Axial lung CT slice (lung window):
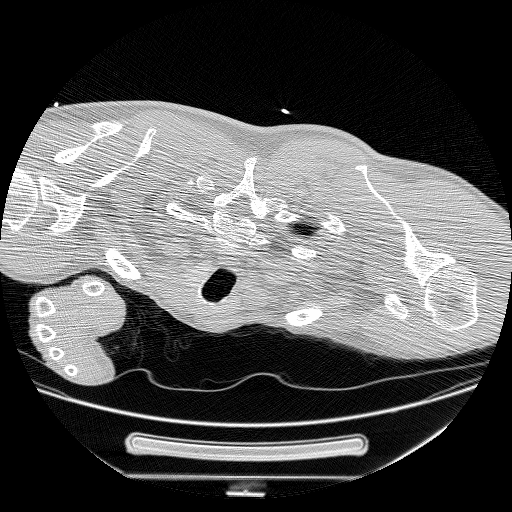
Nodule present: no